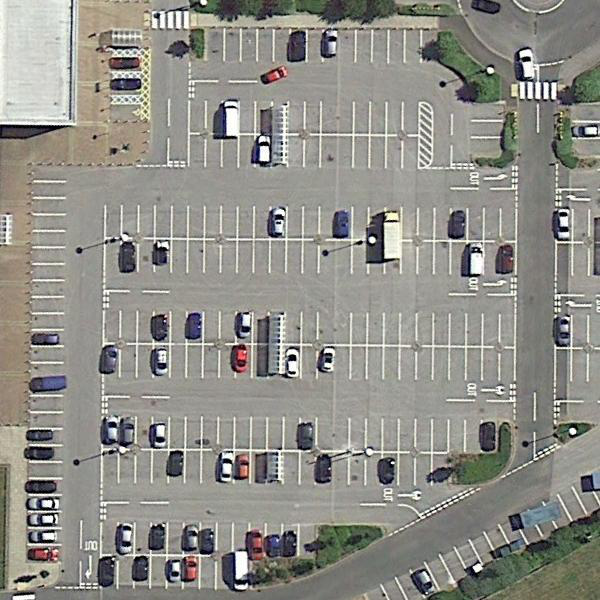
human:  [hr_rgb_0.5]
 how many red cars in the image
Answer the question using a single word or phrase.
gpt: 6